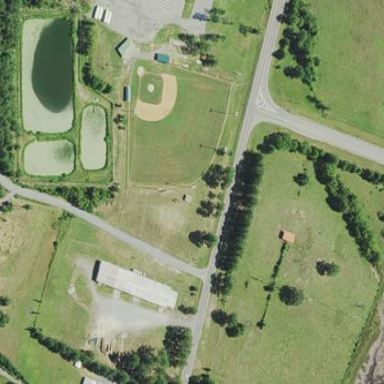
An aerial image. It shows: Baseball pitch with surrounding fence for leisure sports.